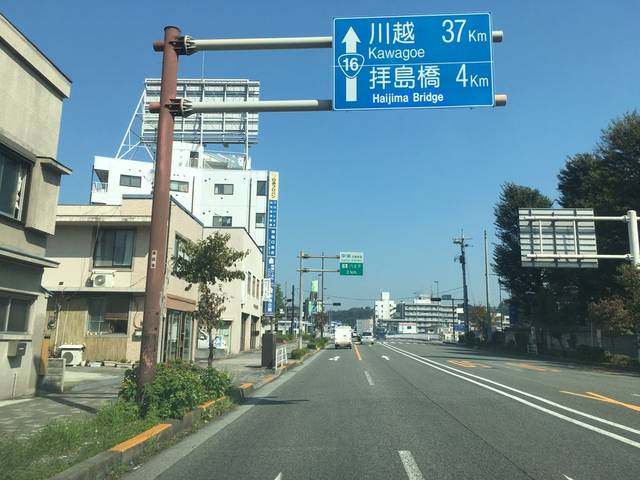
Region: Japan
Coordinates: 35.665, 139.33